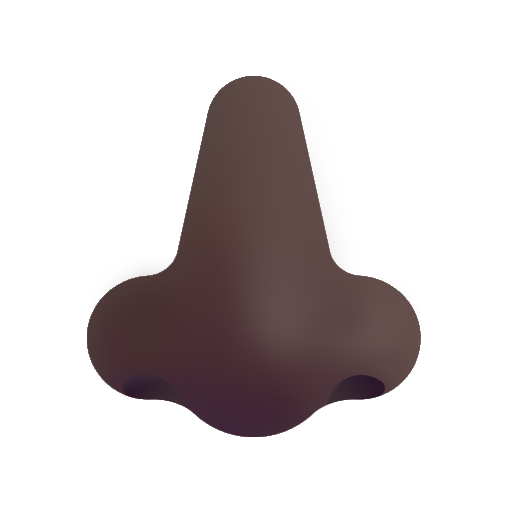
nose color dark